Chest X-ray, PA view. Patient: 33 years old, sex F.
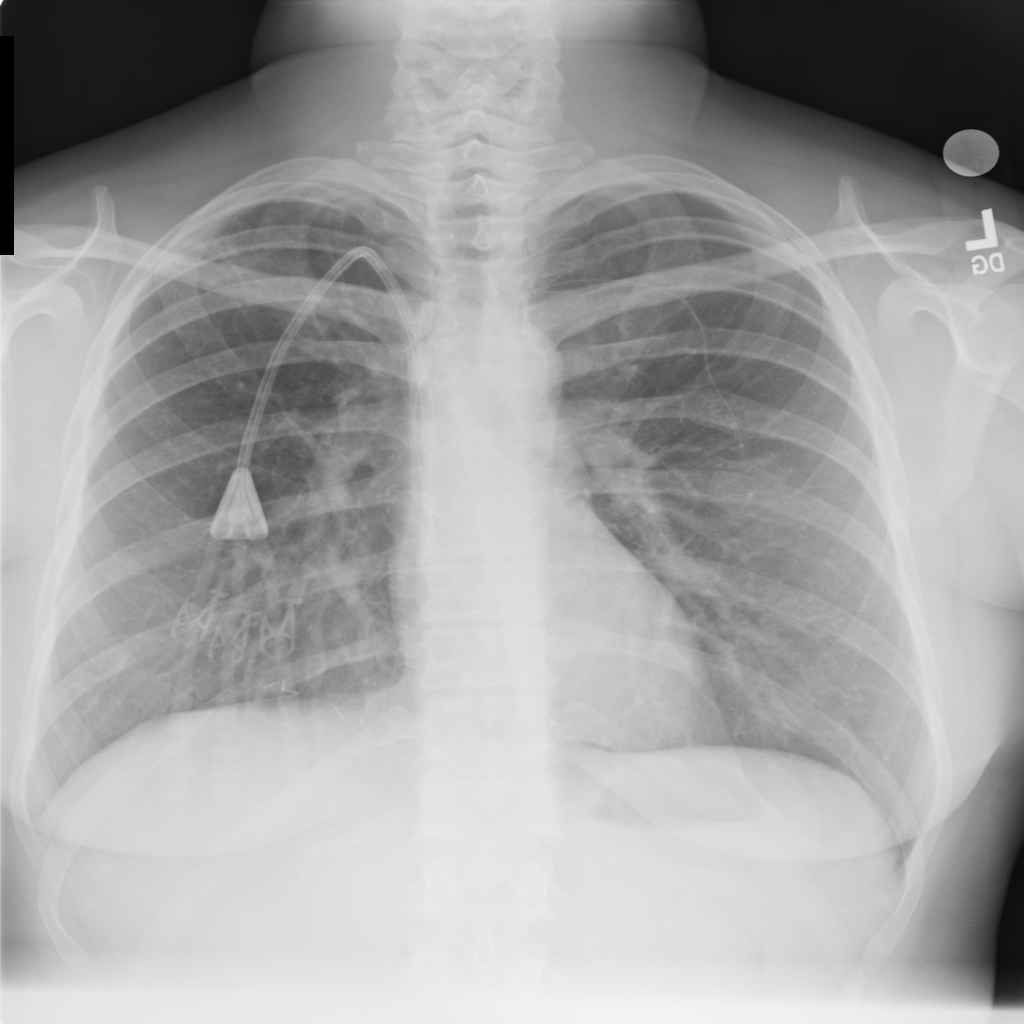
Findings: No Finding